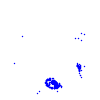
Particle: electron